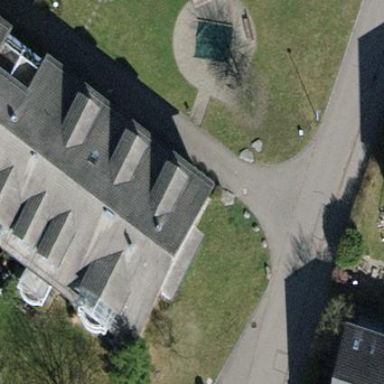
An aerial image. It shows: Building with tile roof.